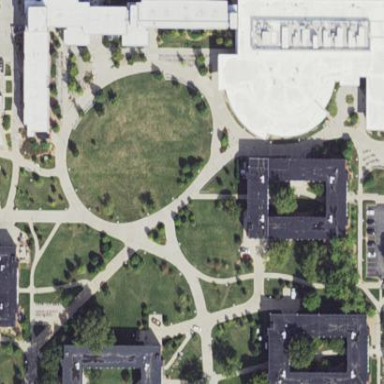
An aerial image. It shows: Residential area that is part of university campus.